Interaction volume radius: 5 \u00c5
Interaction volume height: 20 \u00c5
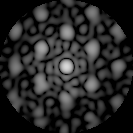
Disorder parameter: 0.4269